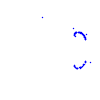
Particle: proton